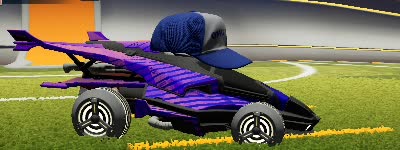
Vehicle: aftershock